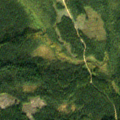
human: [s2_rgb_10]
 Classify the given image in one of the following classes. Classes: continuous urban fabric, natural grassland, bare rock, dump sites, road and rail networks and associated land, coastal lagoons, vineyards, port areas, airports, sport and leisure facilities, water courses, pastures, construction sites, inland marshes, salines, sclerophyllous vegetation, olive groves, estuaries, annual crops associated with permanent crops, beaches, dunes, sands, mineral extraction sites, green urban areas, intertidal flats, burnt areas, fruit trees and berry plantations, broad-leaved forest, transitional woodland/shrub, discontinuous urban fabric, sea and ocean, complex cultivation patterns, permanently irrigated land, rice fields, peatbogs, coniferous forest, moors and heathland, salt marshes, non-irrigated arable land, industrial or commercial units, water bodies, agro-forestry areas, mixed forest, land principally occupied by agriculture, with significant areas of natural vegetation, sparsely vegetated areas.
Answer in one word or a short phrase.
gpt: coniferous forest, transitional woodland/shrub